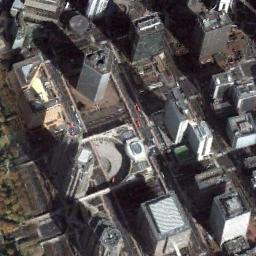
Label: commercial_area